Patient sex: M
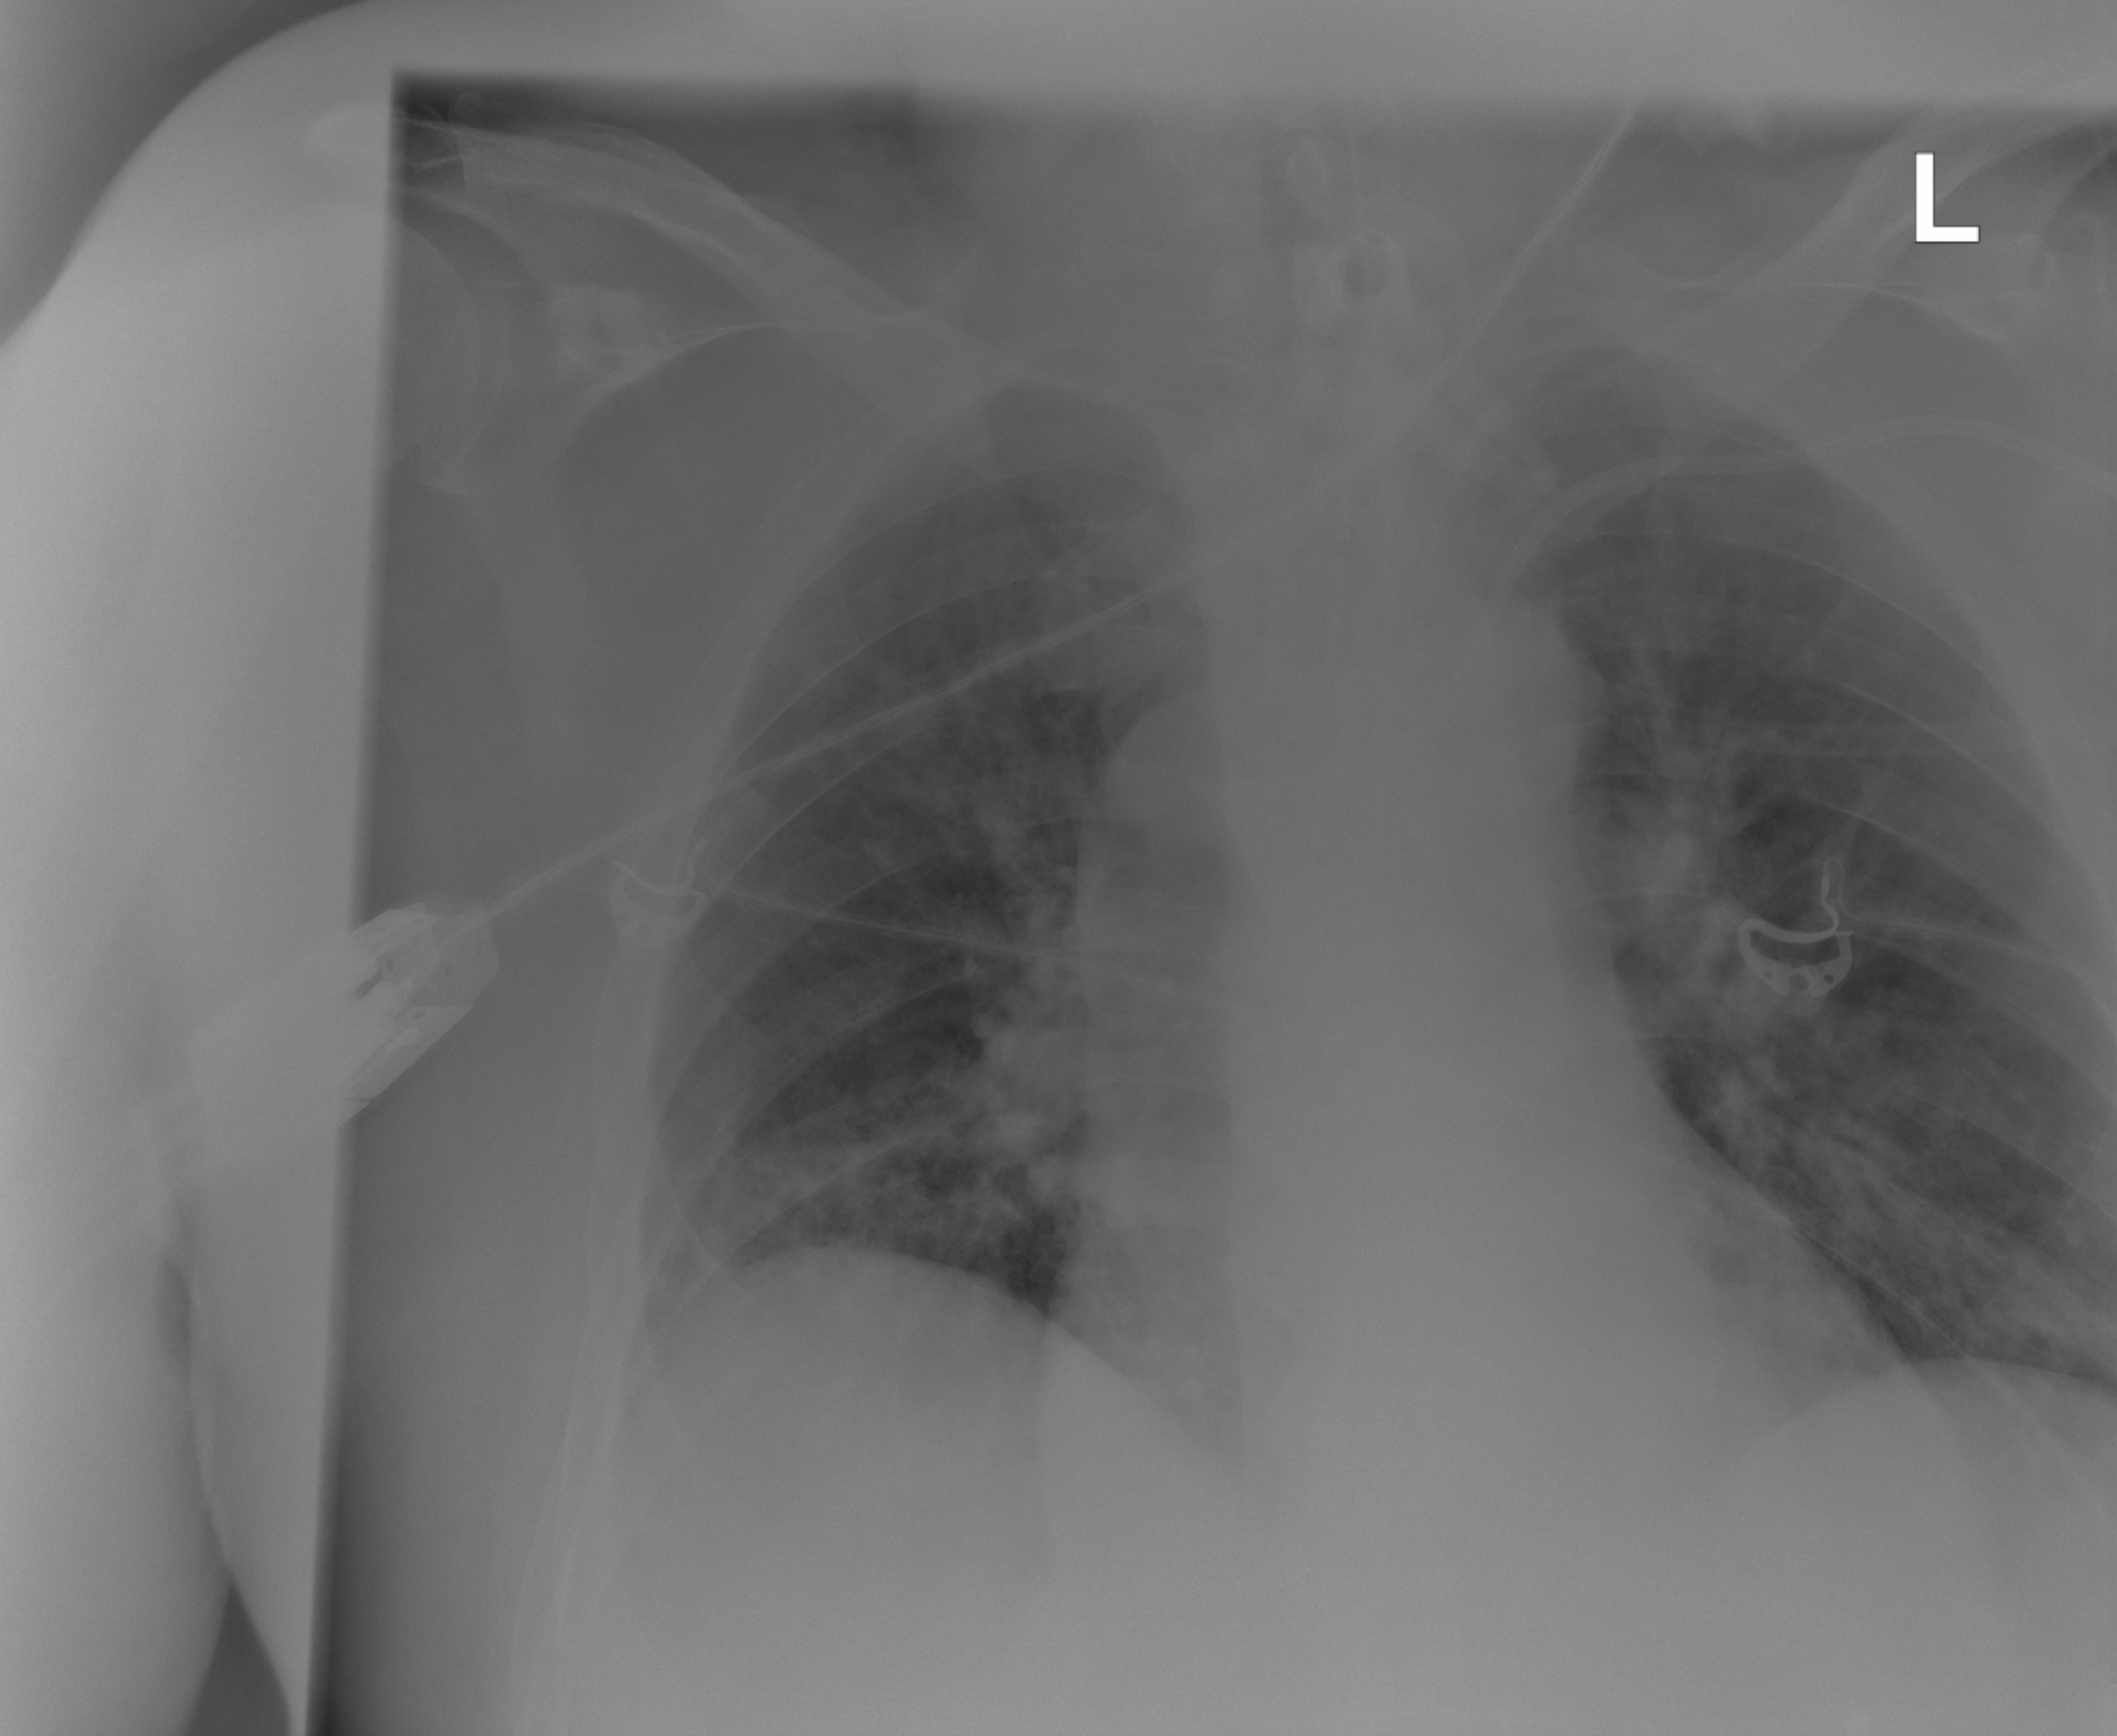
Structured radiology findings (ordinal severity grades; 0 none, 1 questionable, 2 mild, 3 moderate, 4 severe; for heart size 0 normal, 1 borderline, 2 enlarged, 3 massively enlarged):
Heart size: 2
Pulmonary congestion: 2
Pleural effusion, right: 2
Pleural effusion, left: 0
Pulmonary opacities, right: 2
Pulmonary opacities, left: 2
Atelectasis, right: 0
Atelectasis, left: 0